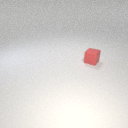
small red rubber cube